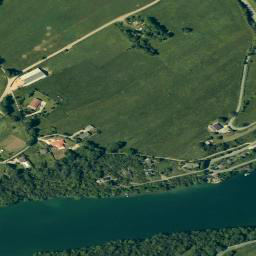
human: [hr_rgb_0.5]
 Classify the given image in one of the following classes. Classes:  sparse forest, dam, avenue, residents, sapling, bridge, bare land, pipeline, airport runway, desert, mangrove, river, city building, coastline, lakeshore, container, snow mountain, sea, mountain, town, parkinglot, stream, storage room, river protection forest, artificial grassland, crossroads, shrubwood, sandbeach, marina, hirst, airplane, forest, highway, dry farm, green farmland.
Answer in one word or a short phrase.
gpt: river